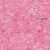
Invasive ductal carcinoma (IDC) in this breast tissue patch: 0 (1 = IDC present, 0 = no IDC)